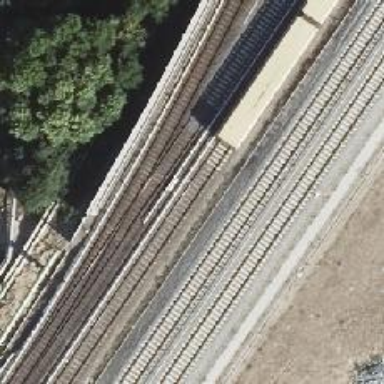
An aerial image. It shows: Electrified light rail railway.